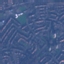
Land use / land cover class: Residential